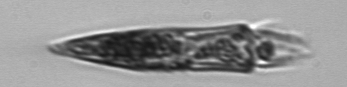
Label: Strombidium_tintinnodes